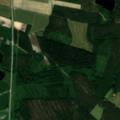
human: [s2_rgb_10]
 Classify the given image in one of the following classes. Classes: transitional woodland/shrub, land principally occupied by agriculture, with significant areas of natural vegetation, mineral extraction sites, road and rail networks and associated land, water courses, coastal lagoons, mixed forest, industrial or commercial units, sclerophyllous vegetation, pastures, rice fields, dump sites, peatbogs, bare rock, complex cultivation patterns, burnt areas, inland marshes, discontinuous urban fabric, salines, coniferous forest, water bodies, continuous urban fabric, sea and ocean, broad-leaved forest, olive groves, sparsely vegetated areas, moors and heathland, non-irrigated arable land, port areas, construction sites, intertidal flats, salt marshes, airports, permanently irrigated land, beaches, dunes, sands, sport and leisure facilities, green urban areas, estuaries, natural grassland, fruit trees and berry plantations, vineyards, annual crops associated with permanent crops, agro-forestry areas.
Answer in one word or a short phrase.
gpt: non-irrigated arable land, land principally occupied by agriculture, with significant areas of natural vegetation, coniferous forest, mixed forest, water bodies